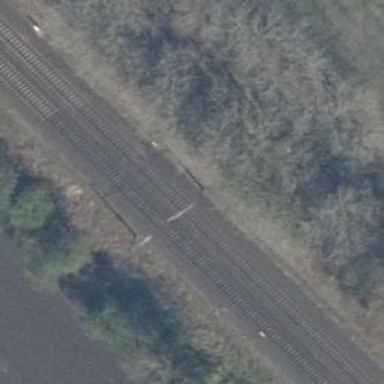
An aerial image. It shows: Railway milestone with catenary mast.